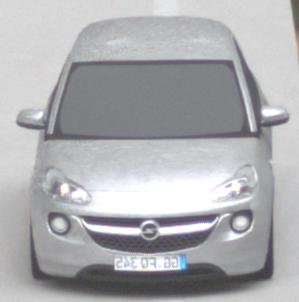
Make: Opel
Model: ADAM 1.2
Detailed model: ADAM
Model produced from: 2013/01
Model produced until: 2014/11
Doors: 3
Color: white
Road condition: dry road
Daytime: morning or afternoon
Contrast: low contrast